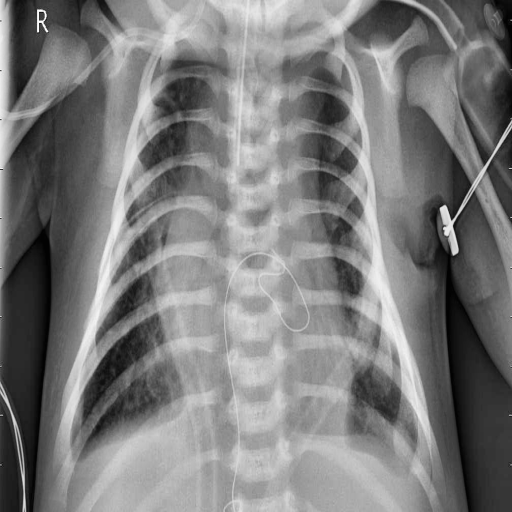
Finding: PNEUMONIA